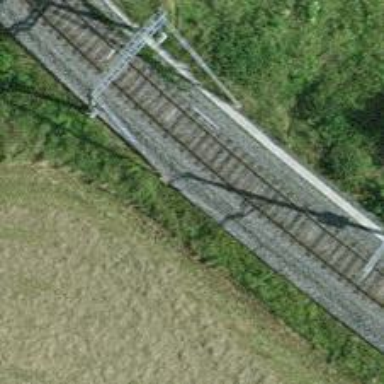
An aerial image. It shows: Single railway track with electrified contact line.